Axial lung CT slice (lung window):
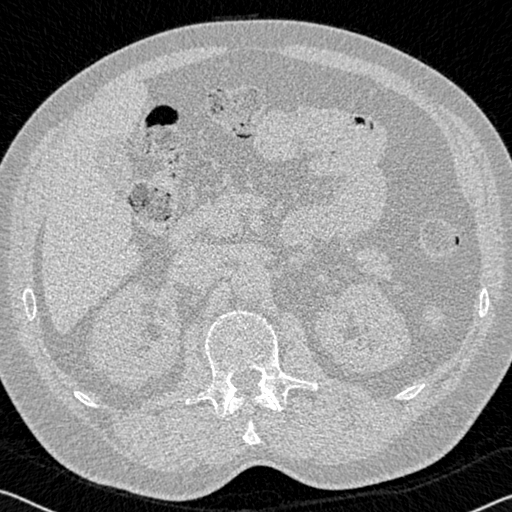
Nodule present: no